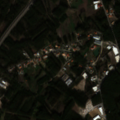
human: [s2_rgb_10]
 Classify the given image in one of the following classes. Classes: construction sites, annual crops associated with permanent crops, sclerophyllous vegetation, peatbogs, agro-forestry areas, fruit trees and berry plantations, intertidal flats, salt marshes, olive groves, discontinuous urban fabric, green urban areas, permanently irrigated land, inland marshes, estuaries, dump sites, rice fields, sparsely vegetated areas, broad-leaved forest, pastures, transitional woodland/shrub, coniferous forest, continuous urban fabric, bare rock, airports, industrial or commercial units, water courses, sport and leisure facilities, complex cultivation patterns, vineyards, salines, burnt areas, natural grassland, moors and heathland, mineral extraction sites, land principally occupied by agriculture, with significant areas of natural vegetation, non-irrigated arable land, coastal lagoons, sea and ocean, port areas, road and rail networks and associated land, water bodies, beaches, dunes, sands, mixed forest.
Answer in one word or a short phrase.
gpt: discontinuous urban fabric, road and rail networks and associated land, coniferous forest, transitional woodland/shrub